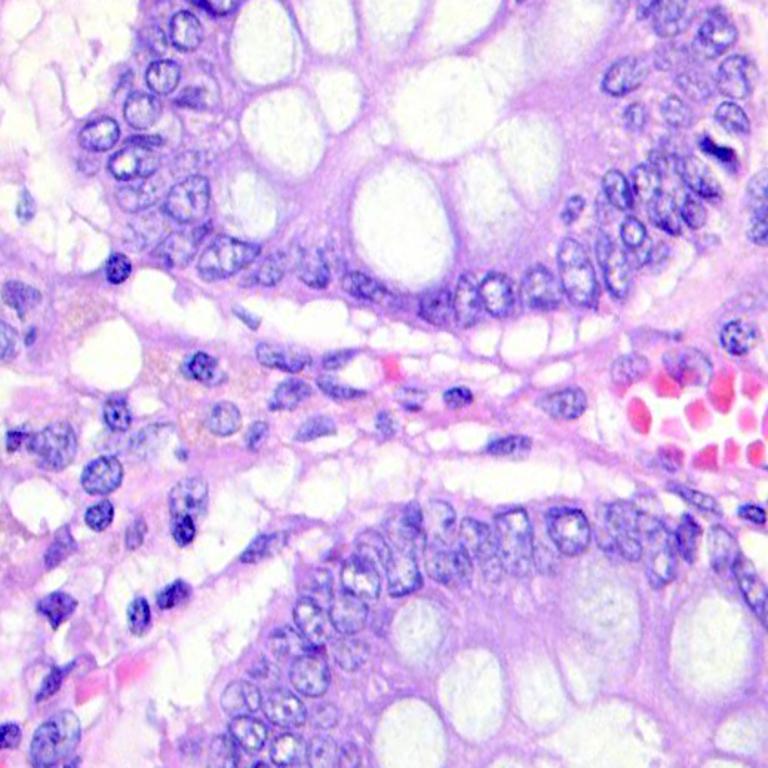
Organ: colon
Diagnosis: benign